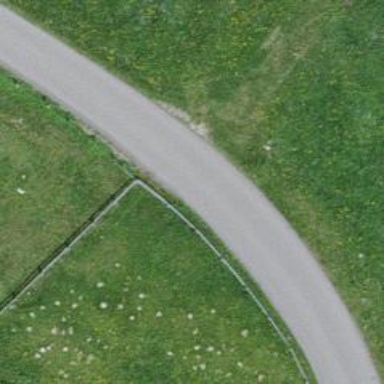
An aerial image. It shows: Unclassified paved road with grade 1 track type surface.